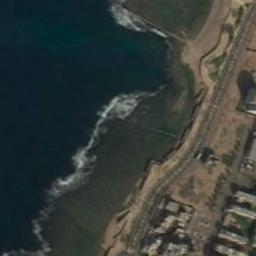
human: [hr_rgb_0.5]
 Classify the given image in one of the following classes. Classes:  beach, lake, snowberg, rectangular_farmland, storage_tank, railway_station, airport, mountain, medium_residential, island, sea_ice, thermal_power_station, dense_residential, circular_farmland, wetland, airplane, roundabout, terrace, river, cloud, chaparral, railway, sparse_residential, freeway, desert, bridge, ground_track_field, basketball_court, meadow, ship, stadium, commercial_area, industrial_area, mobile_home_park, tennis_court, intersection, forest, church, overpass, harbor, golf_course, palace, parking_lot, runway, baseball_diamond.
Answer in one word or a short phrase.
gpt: beach